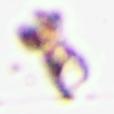
Label: Detritus